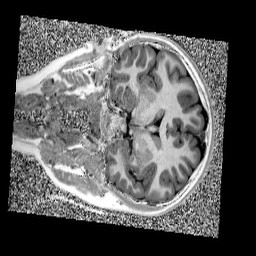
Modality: UNIT1
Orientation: coronal
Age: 12
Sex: female
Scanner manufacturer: siemens
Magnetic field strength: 3 T
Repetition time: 4 s
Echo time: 0.00299 s